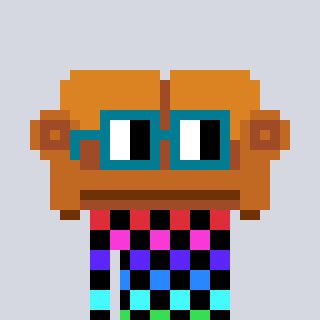
a pixel art character with square dark green glasses, a couch-shaped head and a hotbrown-colored body on a cool background